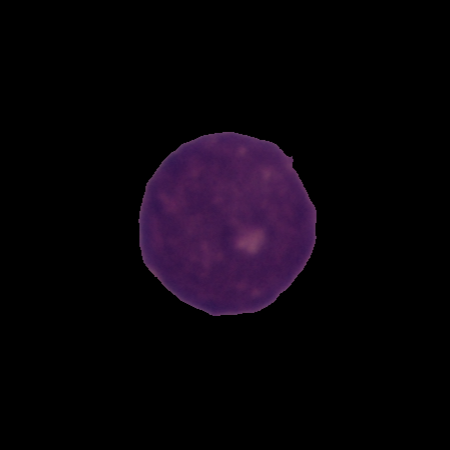
Label: cancer